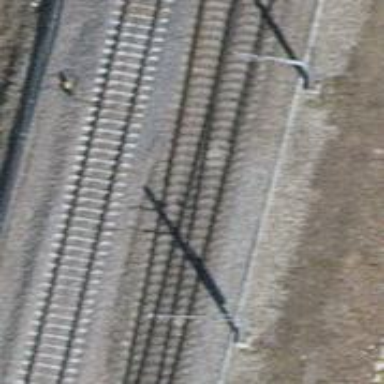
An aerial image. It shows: Single railway track with electrified contact line.